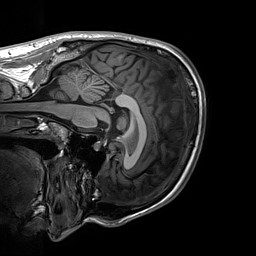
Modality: T1w
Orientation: sagittal
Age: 23
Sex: male
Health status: healthy
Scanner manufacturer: siemens
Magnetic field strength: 3 T
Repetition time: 2.3 s
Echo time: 0.00236 s